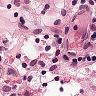
Metastatic tissue present: no